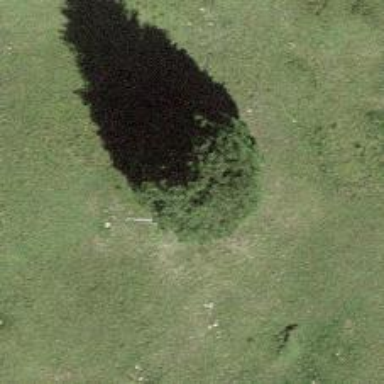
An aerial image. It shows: Single tag "natural: tree."